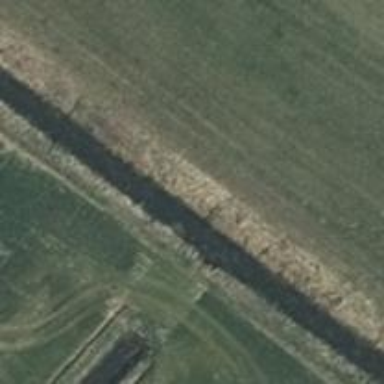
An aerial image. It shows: Culvert tunnel.